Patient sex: M
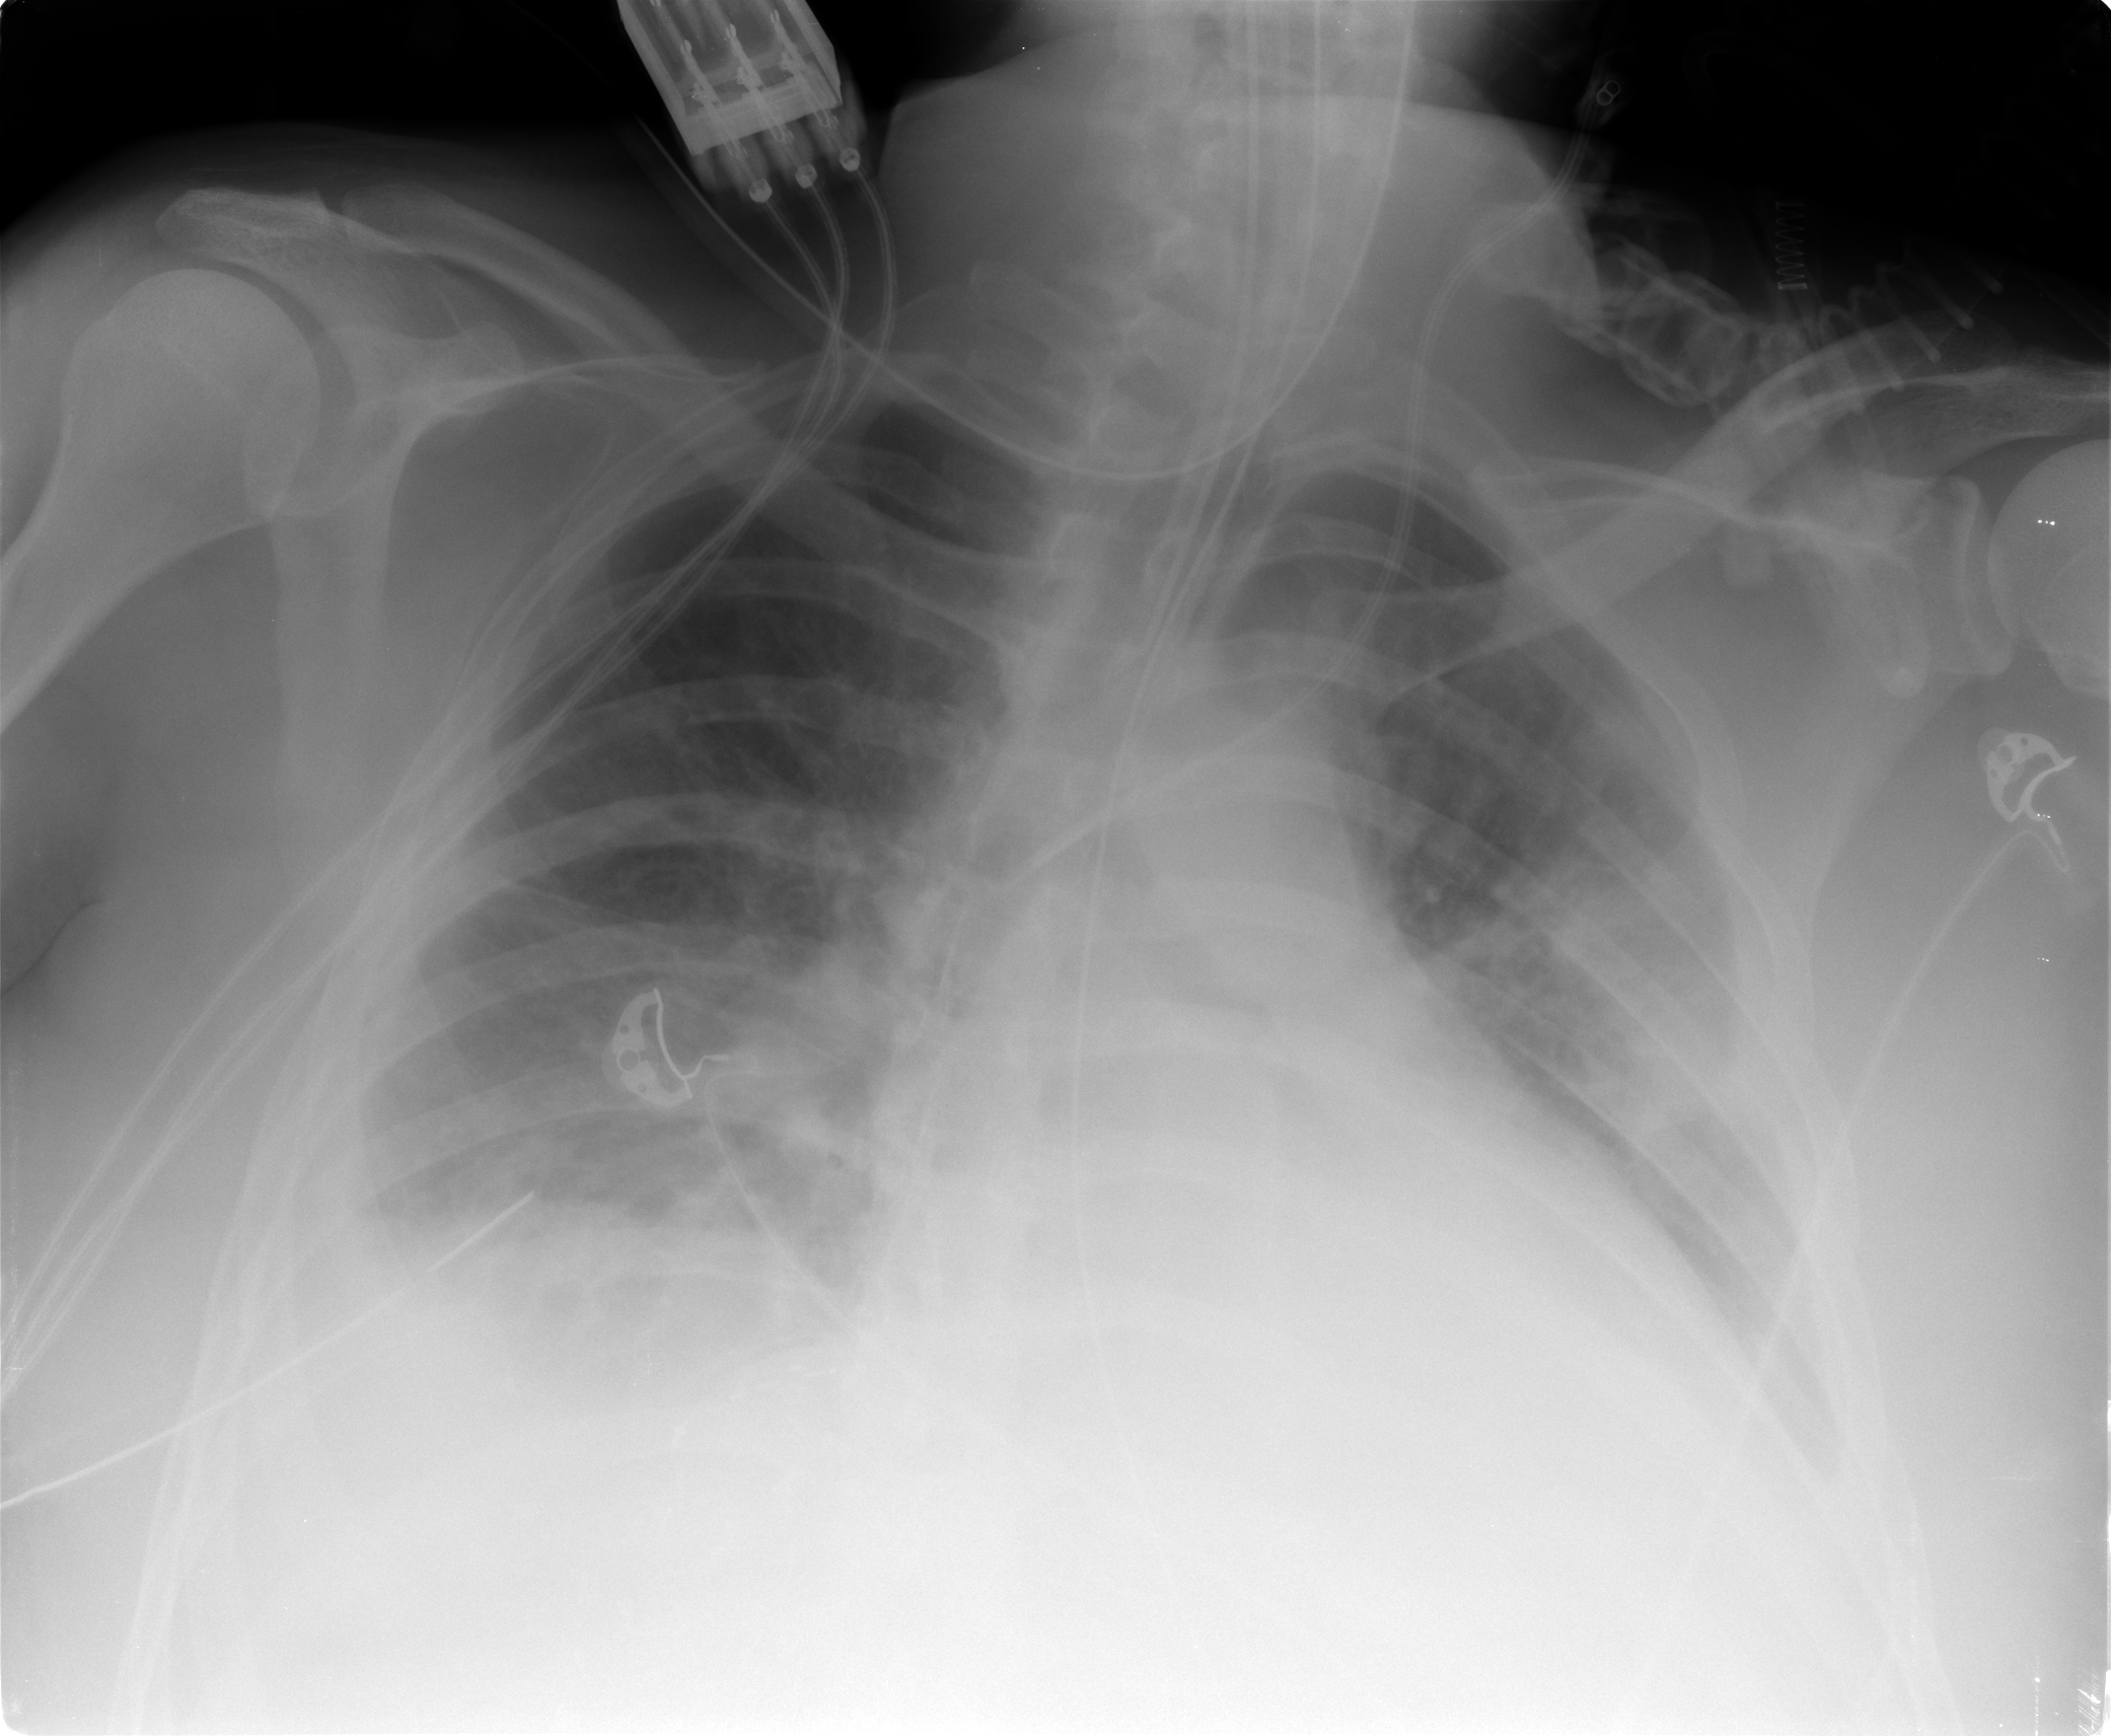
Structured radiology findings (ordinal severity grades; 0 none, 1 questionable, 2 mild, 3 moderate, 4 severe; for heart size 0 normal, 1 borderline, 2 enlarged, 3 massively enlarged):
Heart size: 2
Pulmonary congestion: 2
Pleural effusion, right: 2
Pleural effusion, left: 2
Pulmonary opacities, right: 2
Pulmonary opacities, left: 2
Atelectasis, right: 2
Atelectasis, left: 2